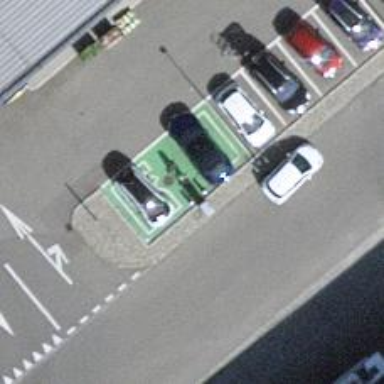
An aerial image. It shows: Charging station.